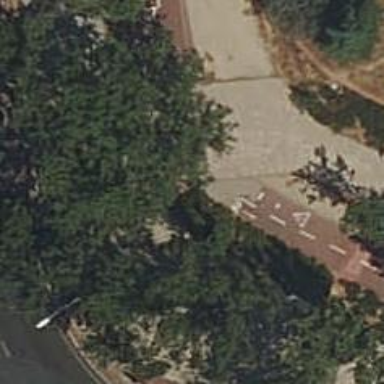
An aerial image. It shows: Footway made of unhewn cobblestone.